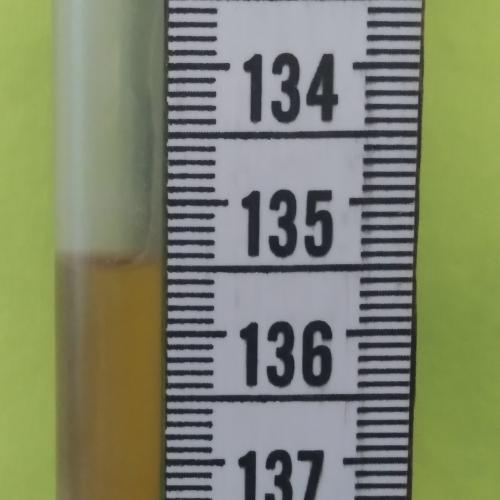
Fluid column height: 135.5 cm